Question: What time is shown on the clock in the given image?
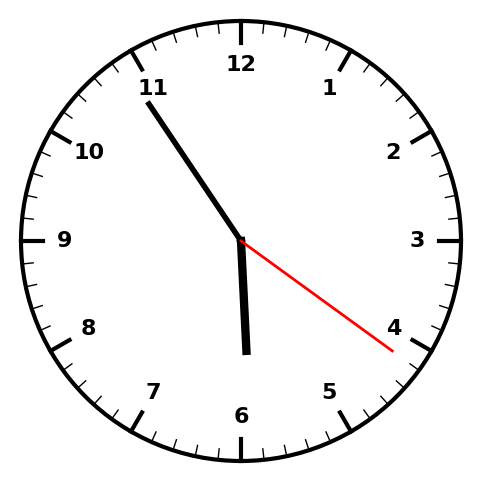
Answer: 05:54:21